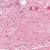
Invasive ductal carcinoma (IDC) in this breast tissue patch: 0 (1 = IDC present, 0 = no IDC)